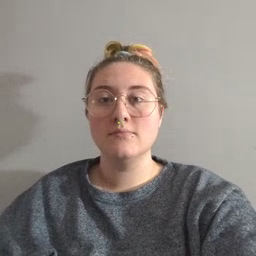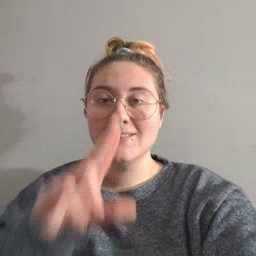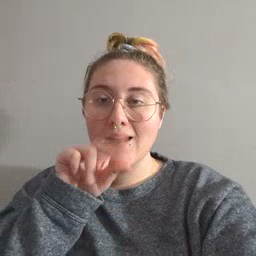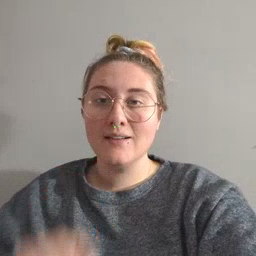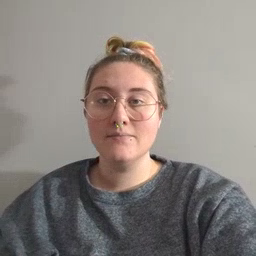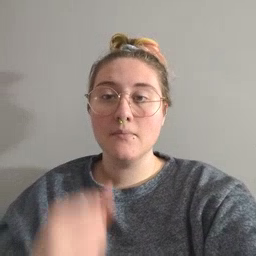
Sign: duck